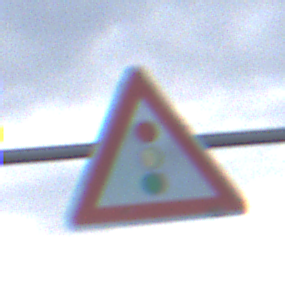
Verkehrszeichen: Lichtzeichenanlage
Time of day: SunriseSunset
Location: Outdoor (Nature)
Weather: PartlyCloudy
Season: NotSpecified
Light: Natural